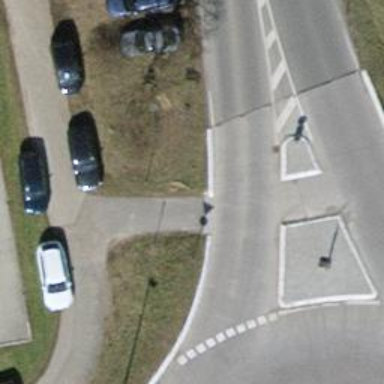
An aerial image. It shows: Asphalt path.